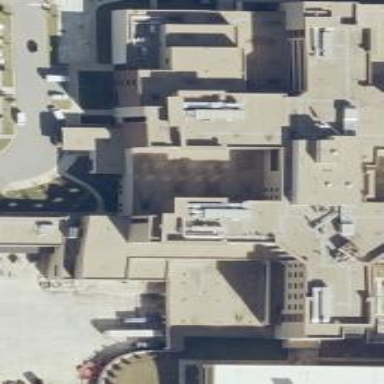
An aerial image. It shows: Hospital building.